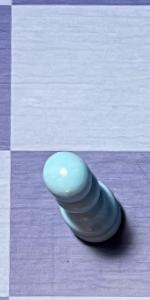
Label: Pawn_White